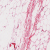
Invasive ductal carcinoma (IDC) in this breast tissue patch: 0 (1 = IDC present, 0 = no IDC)